Interaction volume radius: 10 \u00c5
Interaction volume height: 10 \u00c5
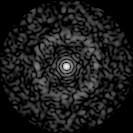
Disorder parameter: 0.8276